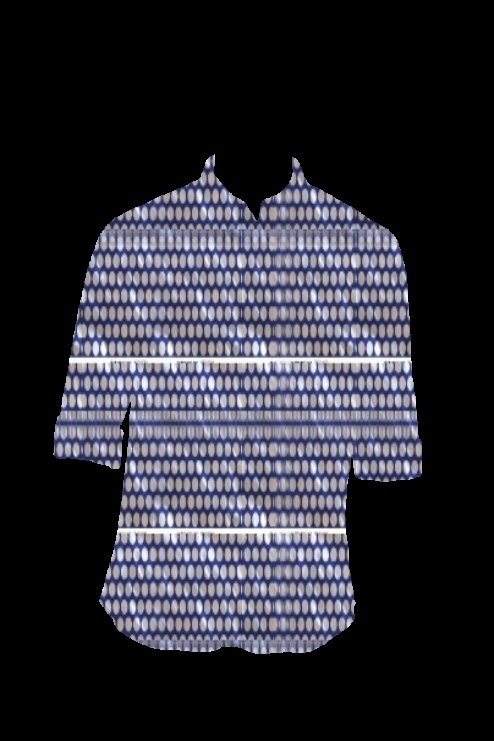
blue multi dot silk tee